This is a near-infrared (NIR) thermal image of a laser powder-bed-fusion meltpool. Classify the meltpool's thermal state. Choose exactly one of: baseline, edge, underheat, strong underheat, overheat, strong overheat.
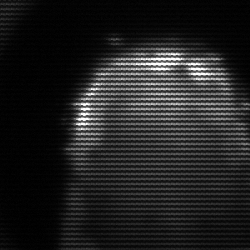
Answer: strong underheat